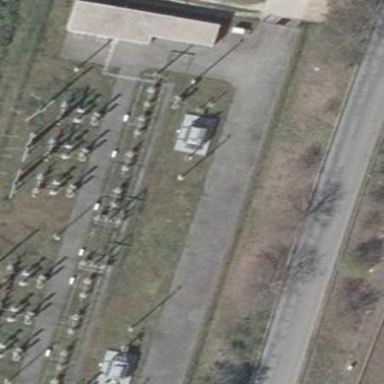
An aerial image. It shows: Outdoor power substation dedicated to traction. It is enclosed by fence.